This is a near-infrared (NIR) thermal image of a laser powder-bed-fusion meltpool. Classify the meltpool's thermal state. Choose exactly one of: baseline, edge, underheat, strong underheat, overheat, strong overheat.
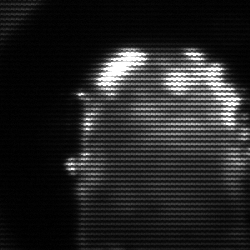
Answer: baseline